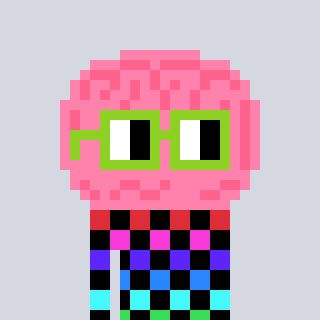
a pixel art character with square light green glasses, a brain-shaped head and a darkbrown-colored body on a cool background